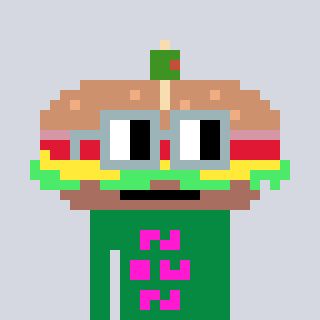
a pixel art character with square dark gray glasses, a sandwich-shaped head and a green-colored body on a cool background